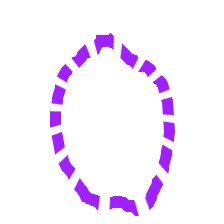
Shape: circle